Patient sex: M
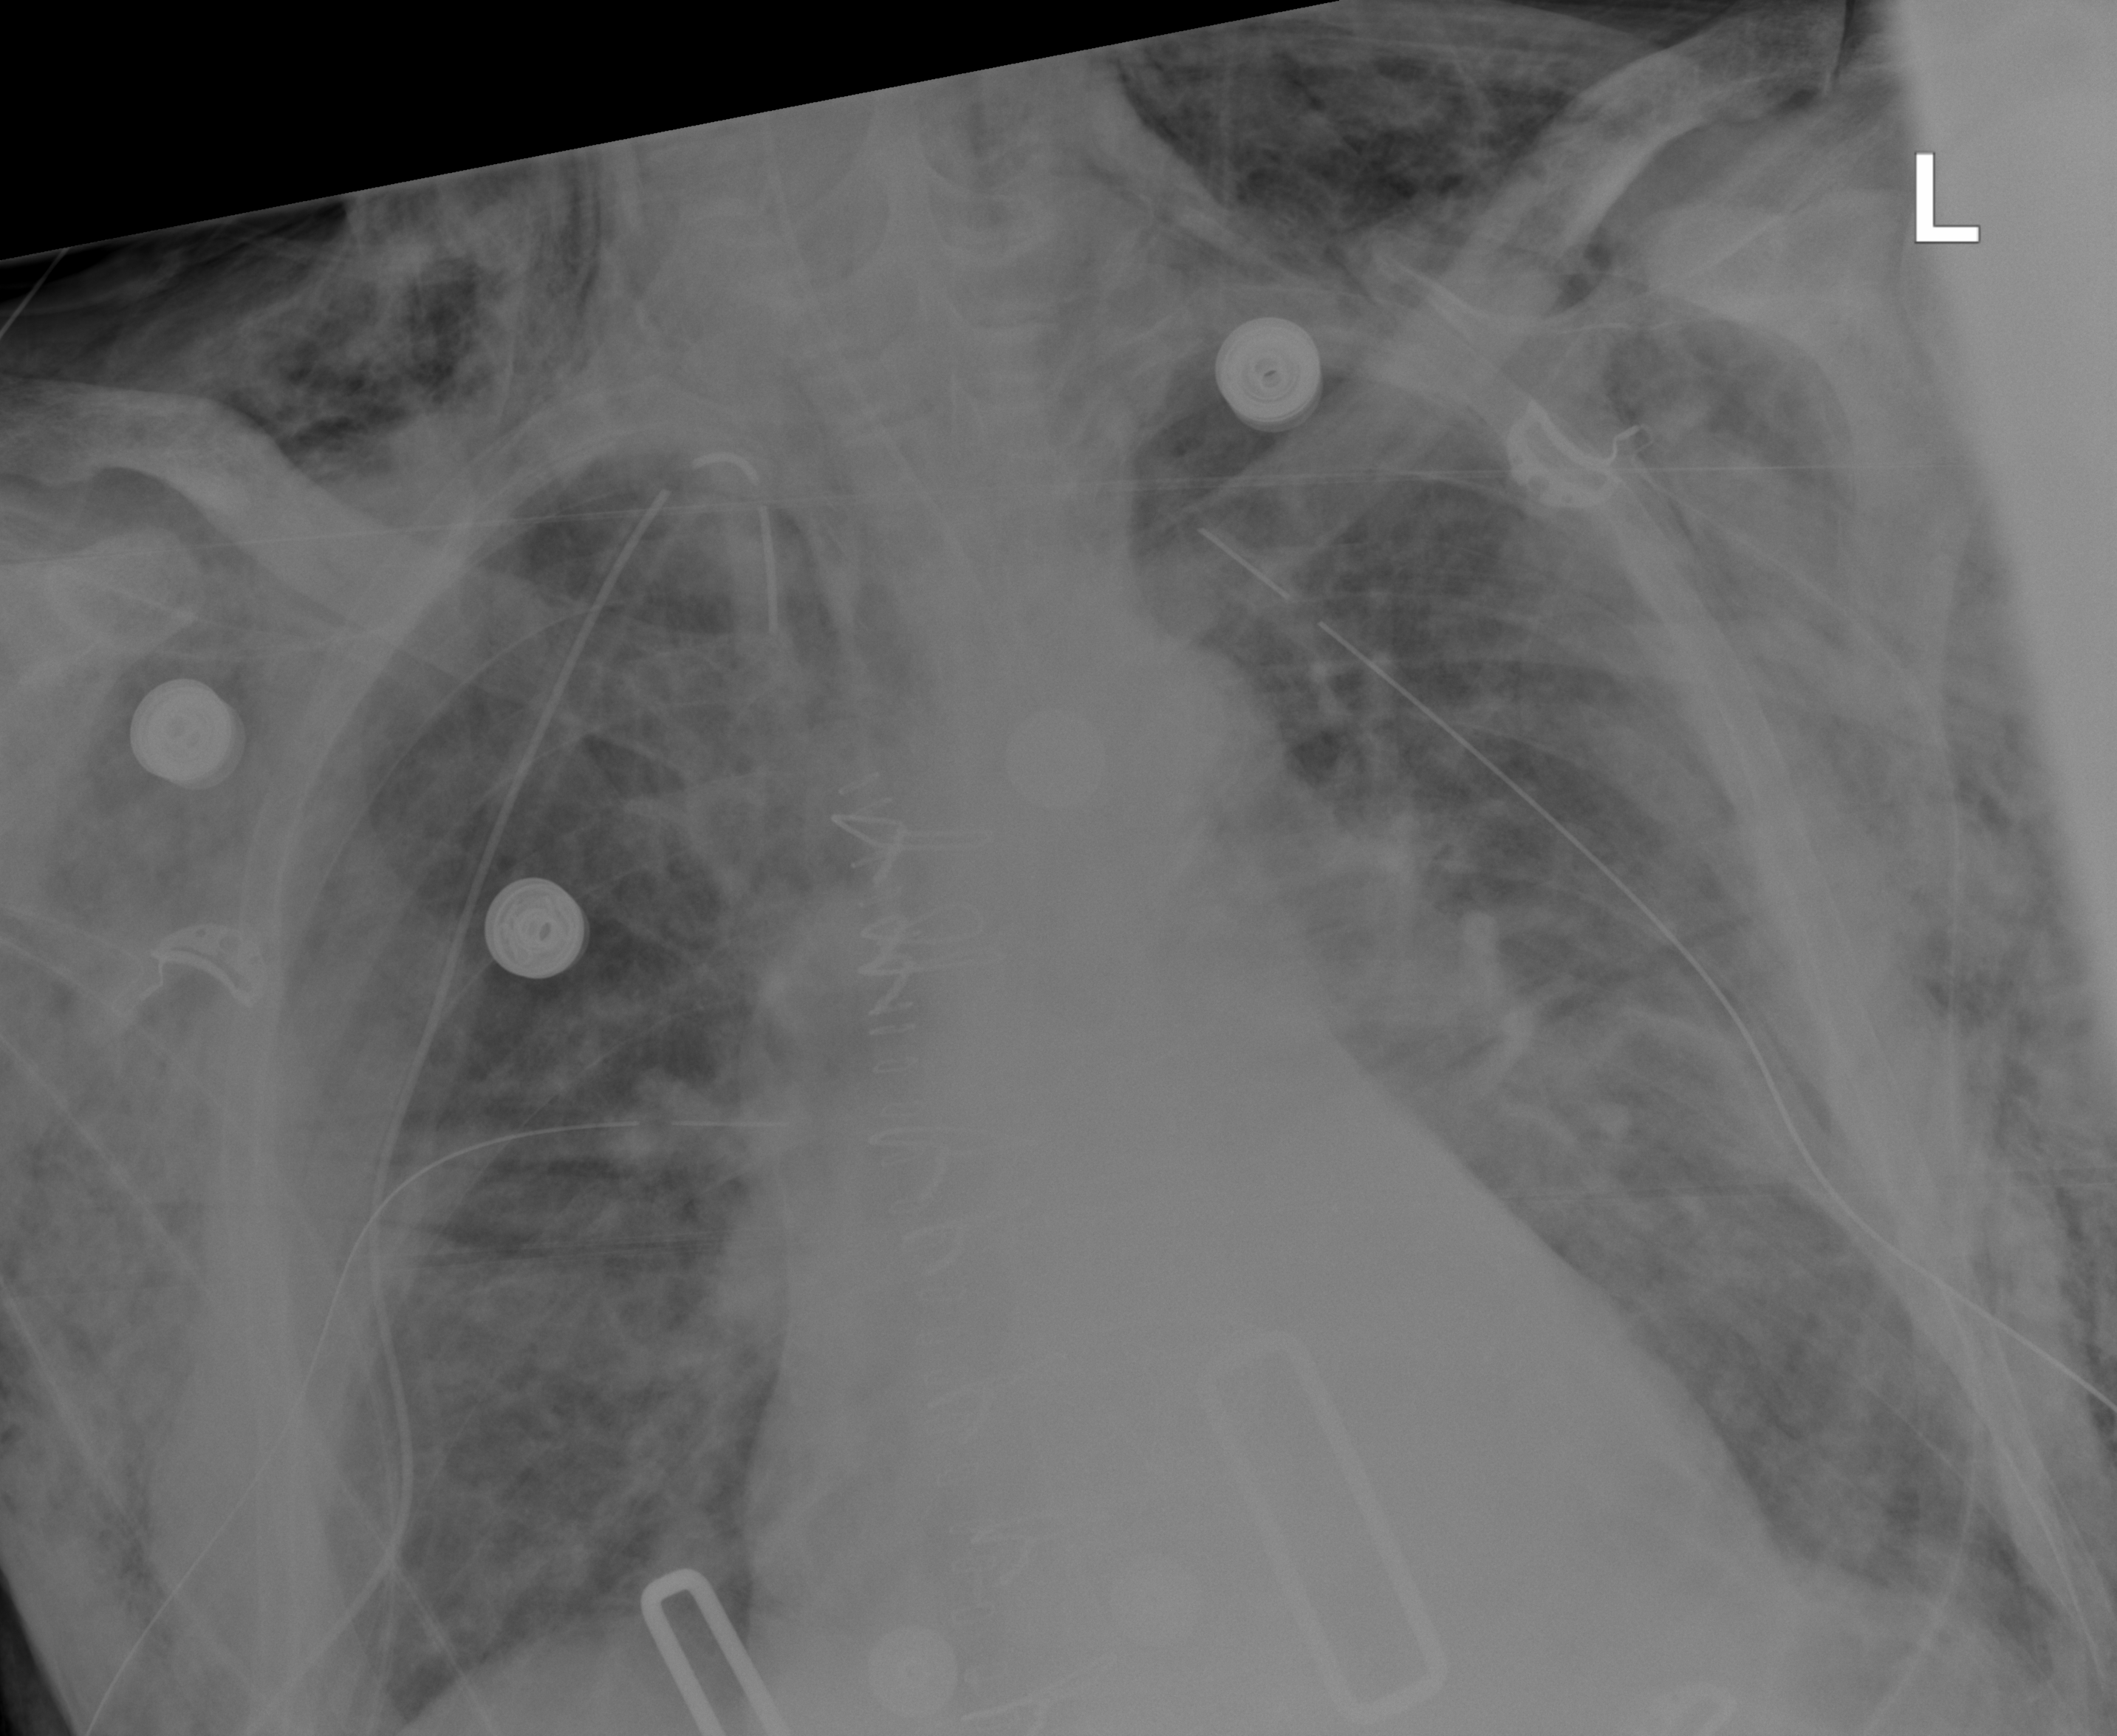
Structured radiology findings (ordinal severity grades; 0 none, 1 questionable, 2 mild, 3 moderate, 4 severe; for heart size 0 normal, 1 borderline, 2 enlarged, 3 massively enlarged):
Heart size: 2
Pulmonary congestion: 2
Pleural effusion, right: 0
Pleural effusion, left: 0
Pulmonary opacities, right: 0
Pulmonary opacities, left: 0
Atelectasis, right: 0
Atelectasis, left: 0